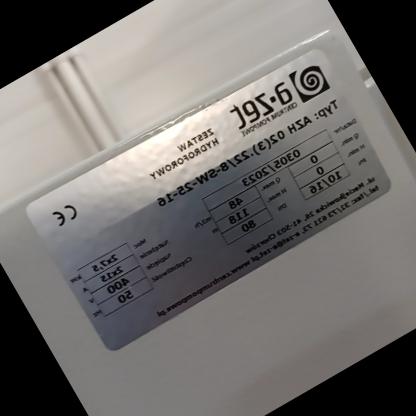
Klasa: tabliczka-znamionowa